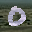
Label: 0